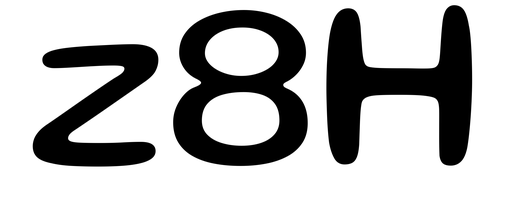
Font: Gluten_Regular